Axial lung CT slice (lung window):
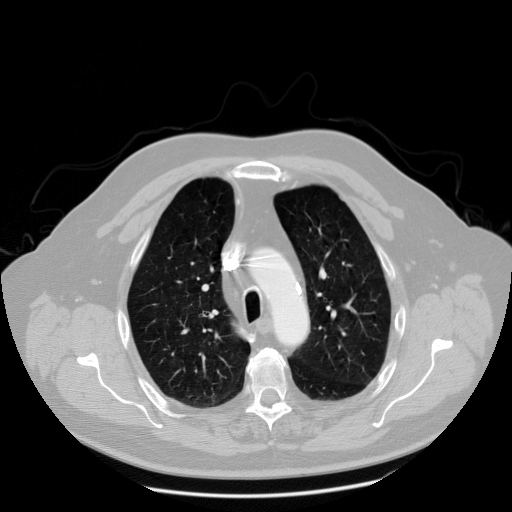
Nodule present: no